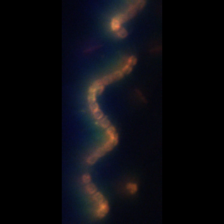
Taxon: Chaetoceros
Group: Diatoms